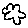
Label: cloud